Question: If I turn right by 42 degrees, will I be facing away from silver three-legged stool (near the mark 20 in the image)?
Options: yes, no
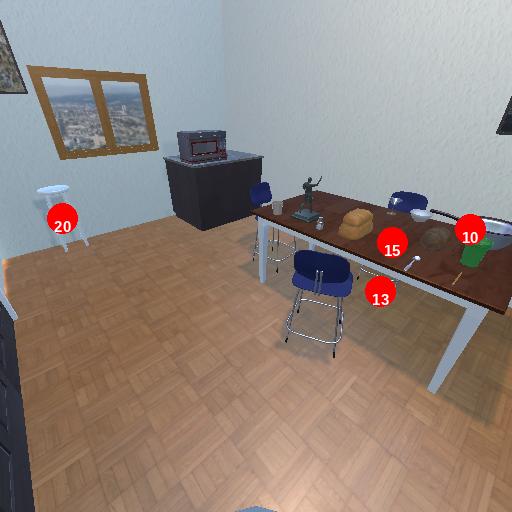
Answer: yes